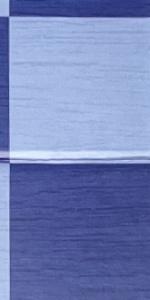
Label: Empty